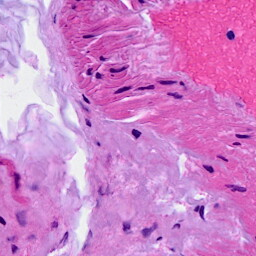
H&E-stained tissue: Breast